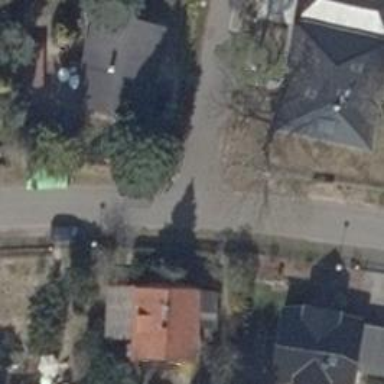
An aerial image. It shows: Footway along the road.